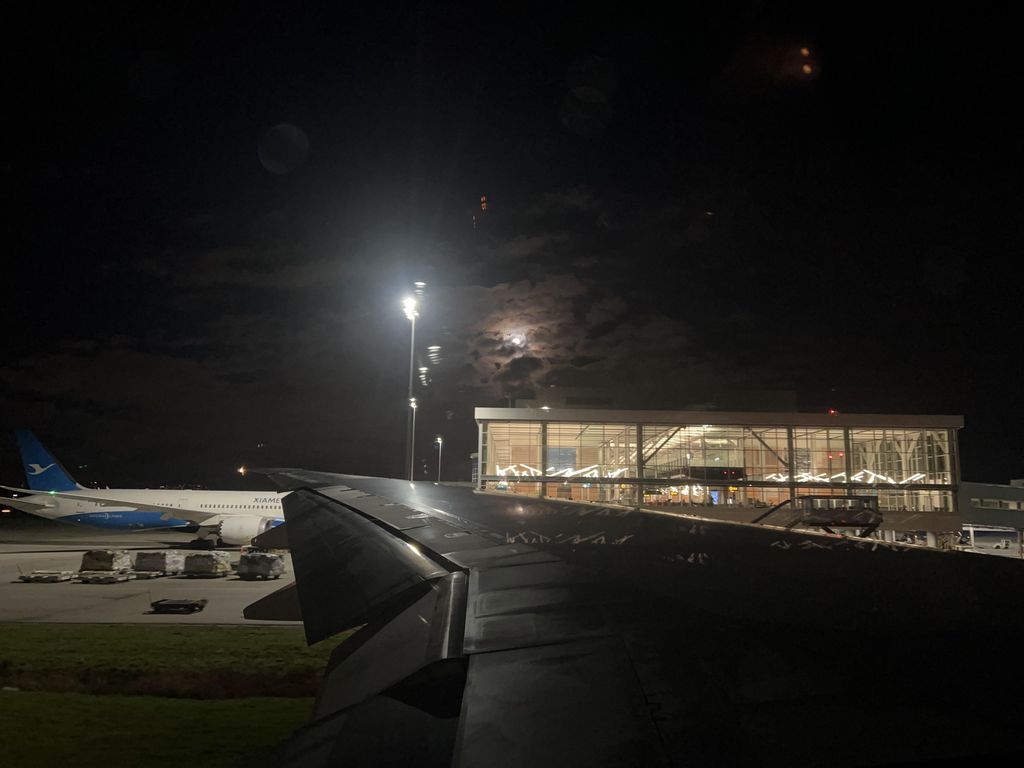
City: vancouver